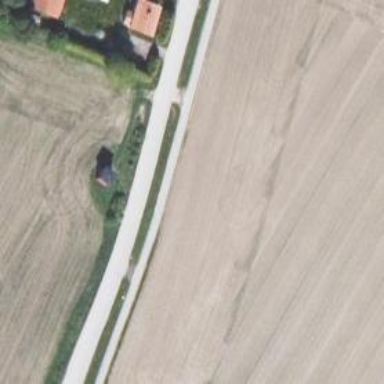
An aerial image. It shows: Asphalt cycleway.